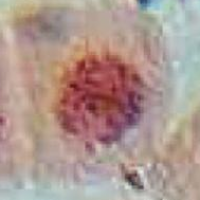
Label: prophase